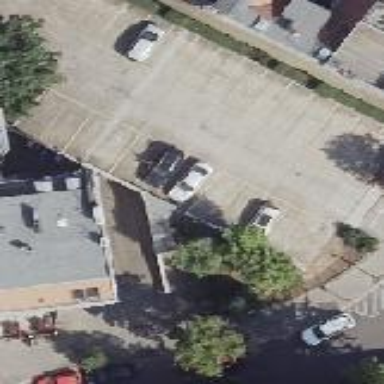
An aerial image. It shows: Parking area.